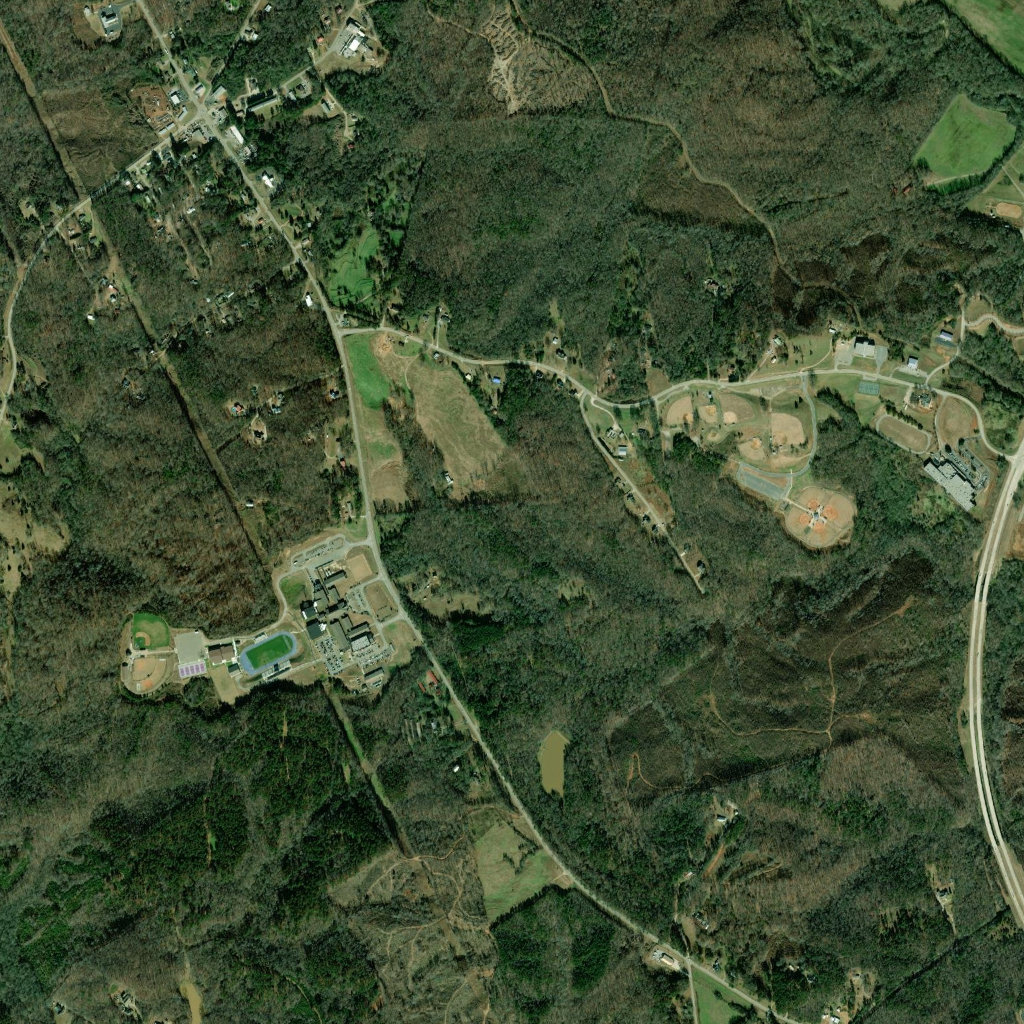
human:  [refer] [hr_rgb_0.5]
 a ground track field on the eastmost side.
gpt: <box>[[85, 40, 90, 44, 0]]</box>